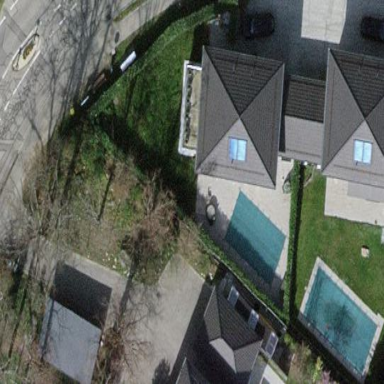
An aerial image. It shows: Semidetached house.